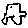
Label: car